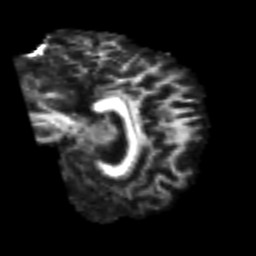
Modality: FA
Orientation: sagittal
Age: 62
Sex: male
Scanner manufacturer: siemens
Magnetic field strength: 3 T
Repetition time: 4.999 s
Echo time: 0.07946 s